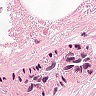
Metastatic tissue present: no